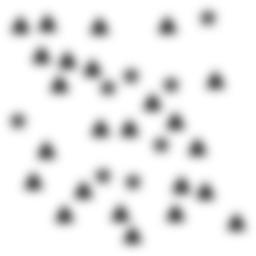
Squares: 0
Triangles: 24
Stars: 8
Total shapes: 32